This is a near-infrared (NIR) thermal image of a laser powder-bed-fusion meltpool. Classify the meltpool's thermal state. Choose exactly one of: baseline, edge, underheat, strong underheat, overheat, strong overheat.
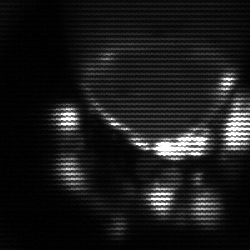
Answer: edge